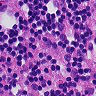
Metastatic tissue present: no